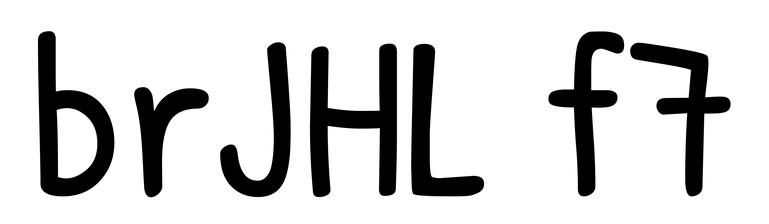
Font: PatrickHand-Regular